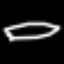
Label: pencil